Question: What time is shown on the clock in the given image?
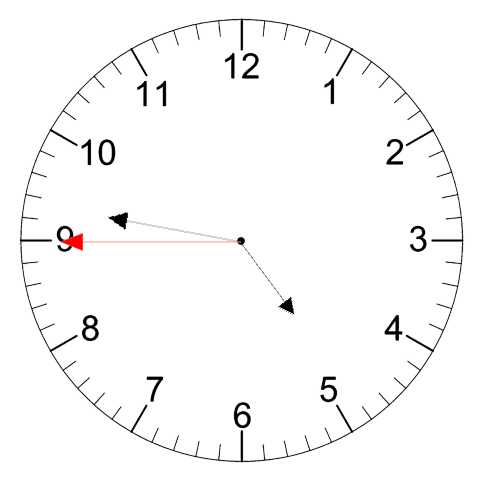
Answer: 04:46:45